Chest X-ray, AP view. Patient: 49 years old, sex M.
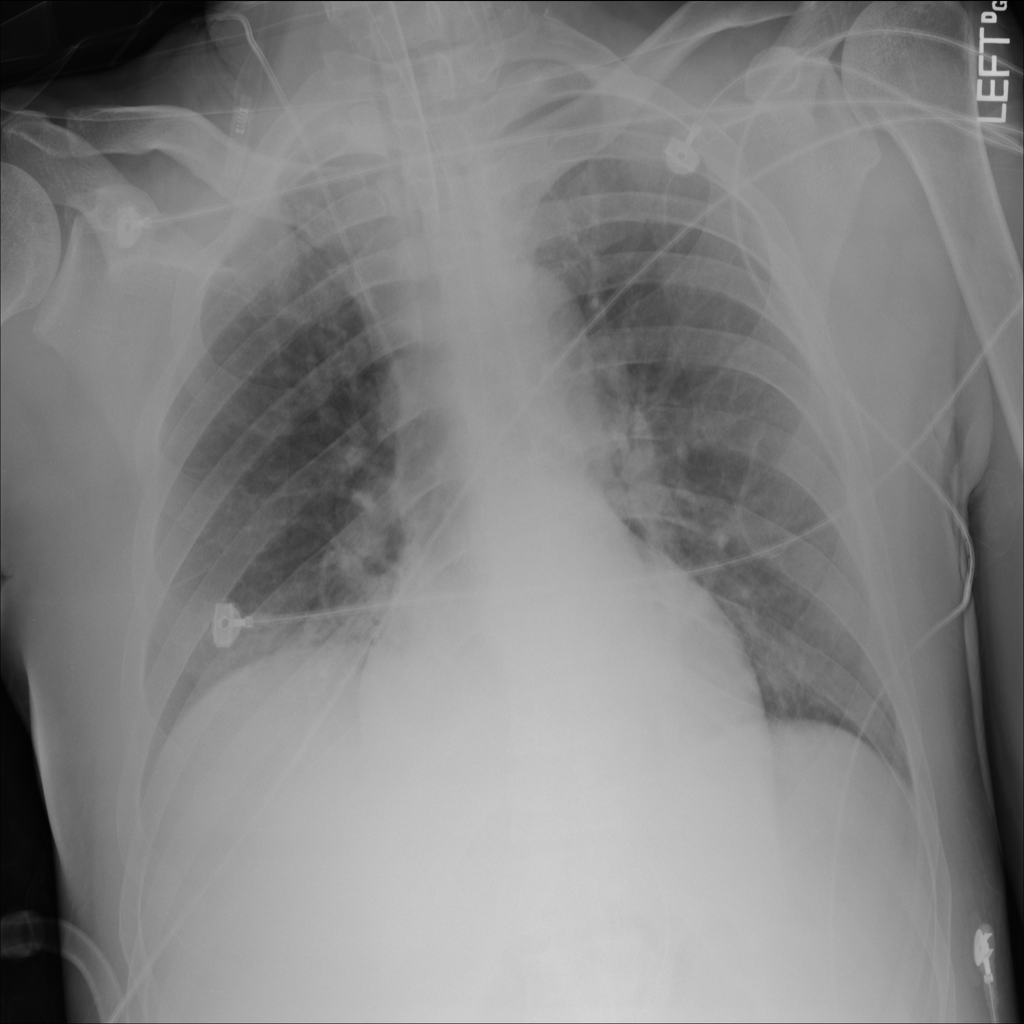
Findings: Atelectasis